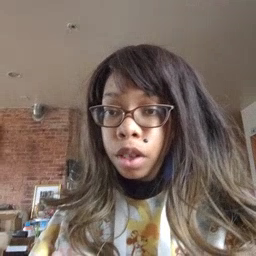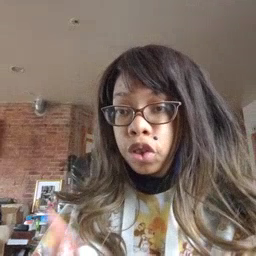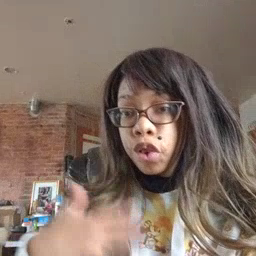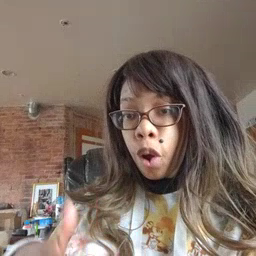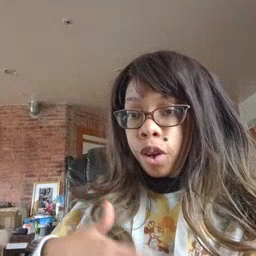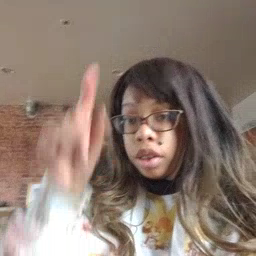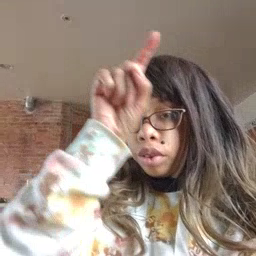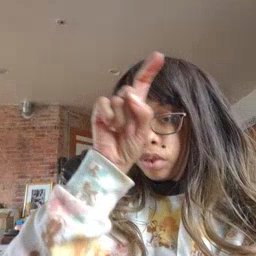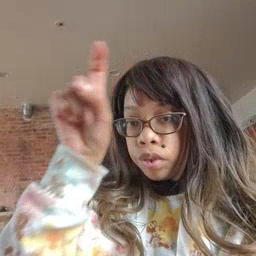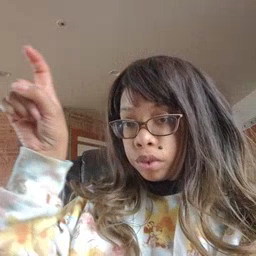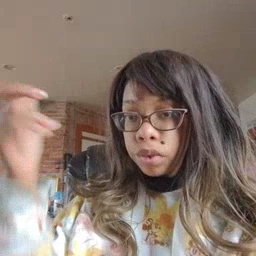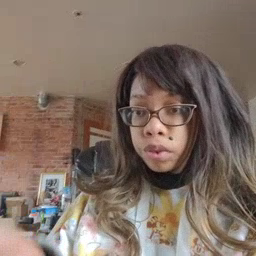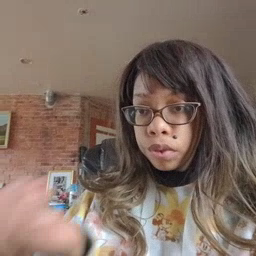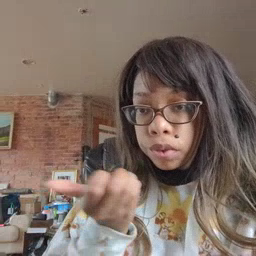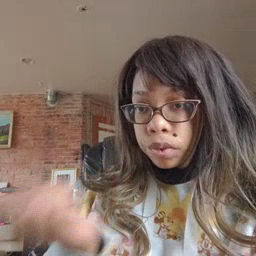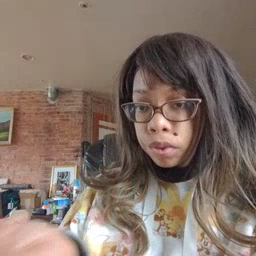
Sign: drawer